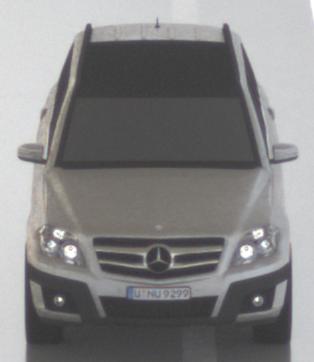
Make: Mercedes-Benz
Model: GLK 280
Detailed model: GLK-Class (204)
Model produced from: 2008/10
Model produced until: 2009/04
Doors: 5
Color: white
Road condition: wet road
Daytime: morning or afternoon
Contrast: low contrast